Field crop: tomato
Growth stage: 1
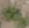
Species: solanum